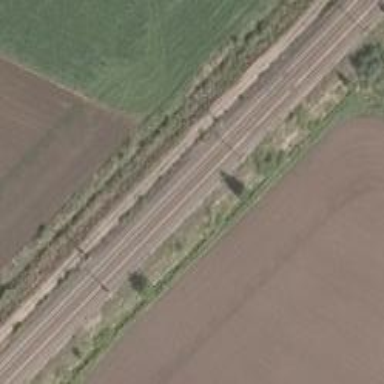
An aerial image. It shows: Railway signal supported by catenary mast.